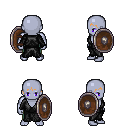
a pixel art fantasy rpg character, male body template, dark elf, purple skin, gray robe, teal pants, plain hairstyle, shield, four views (front, back, left, right), 2x2 character sprite sheet, small pixel art, hard edges, no anti-aliasing